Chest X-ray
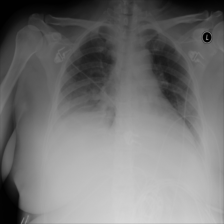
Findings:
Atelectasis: negative
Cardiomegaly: negative
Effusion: positive
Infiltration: positive
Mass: negative
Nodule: negative
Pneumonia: negative
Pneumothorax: negative
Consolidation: negative
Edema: negative
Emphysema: negative
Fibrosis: negative
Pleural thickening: negative
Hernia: negative